Aerial crown-view tile of a tropical tree (Barro Colorado Island, Panama), acquired 20241216:
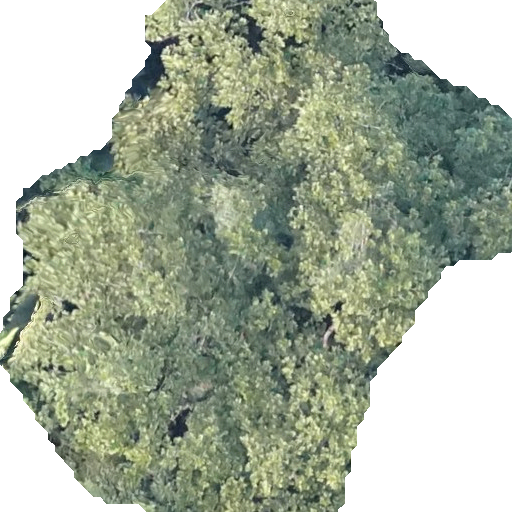
Species: Anacardium excelsum
GBIF accepted scientific name: Anacardium excelsum
Crown area: 294.797 m²